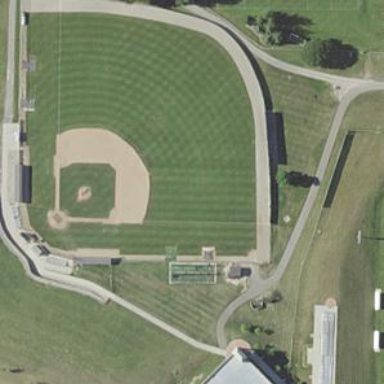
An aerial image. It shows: Baseball pitch for leisure and sports activities.